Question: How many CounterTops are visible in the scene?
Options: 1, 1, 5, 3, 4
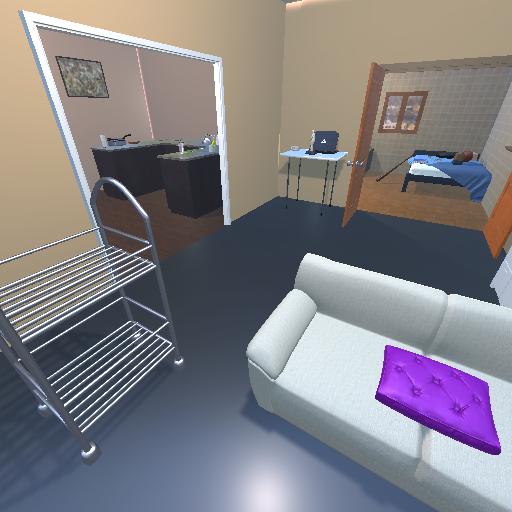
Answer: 1